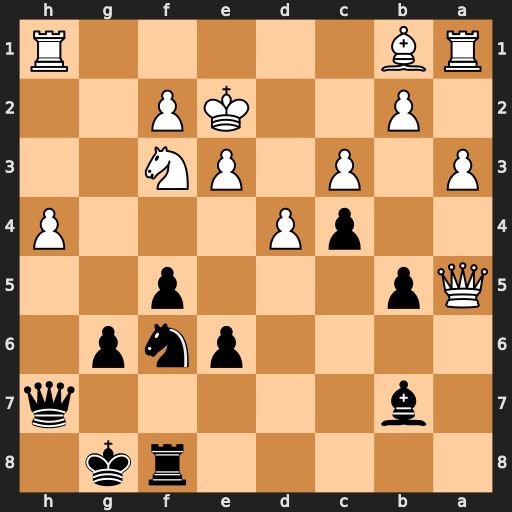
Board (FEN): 5rk1/1b5q/4pnp1/Qp3p2/2pP3P/P1P1PN2/1P2KP2/RB5R
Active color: b
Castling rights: -
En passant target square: -
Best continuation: Bxf3+ Kxf3 Qh5+ Kg2 Qg4+